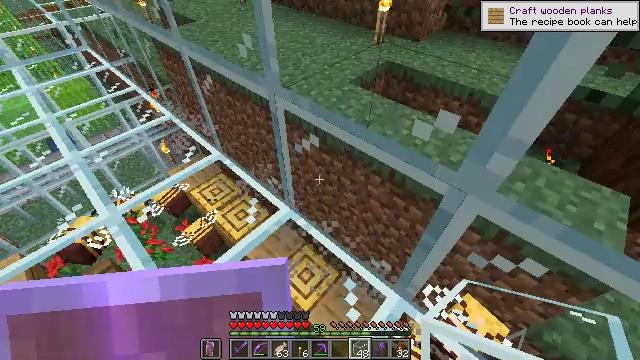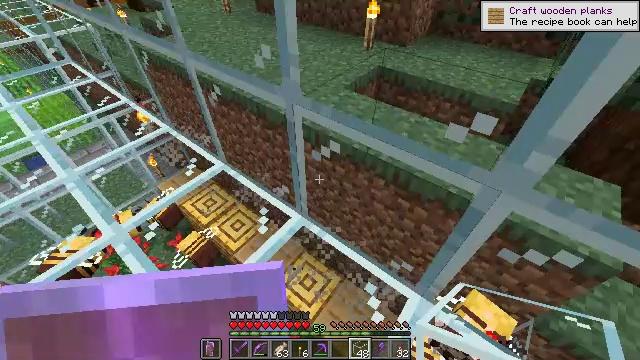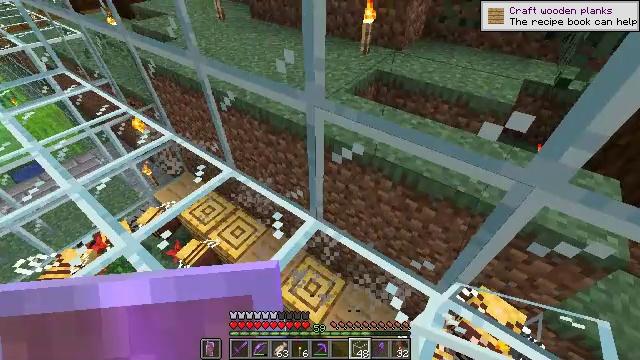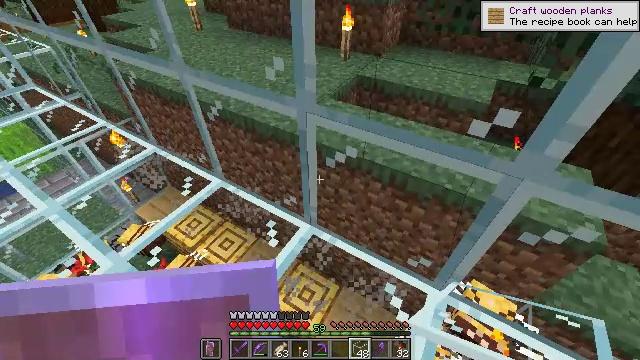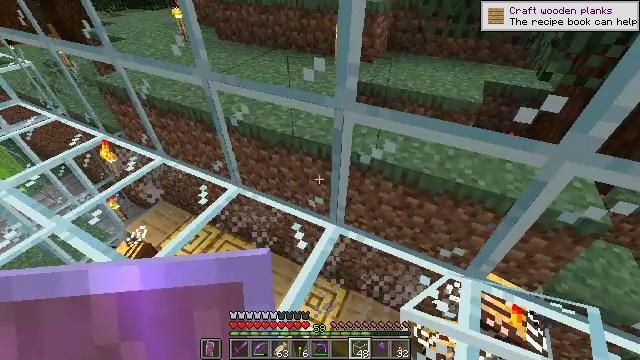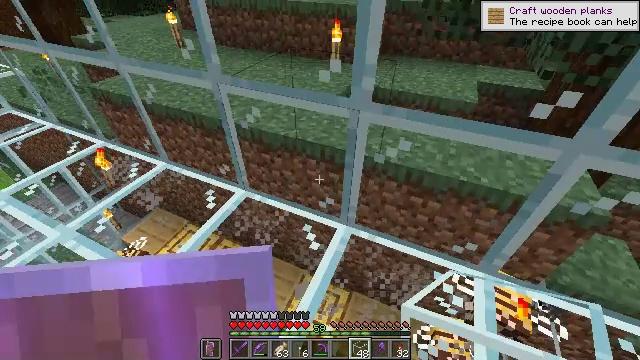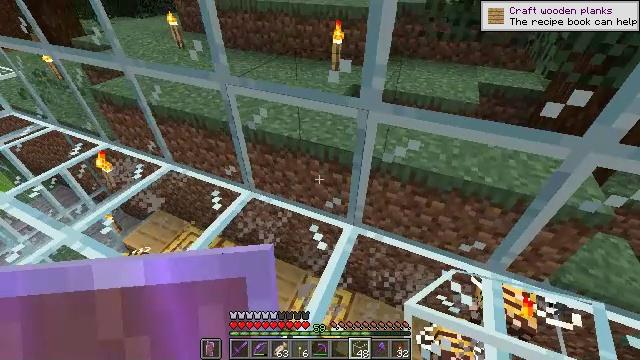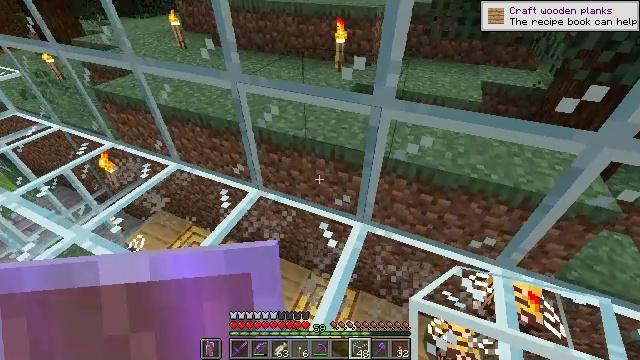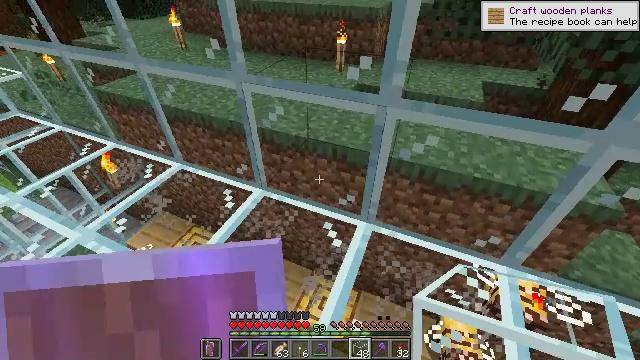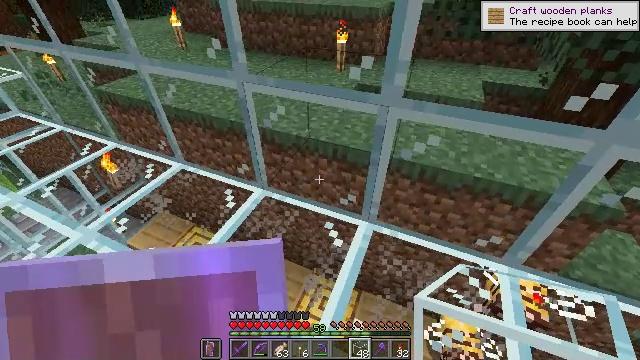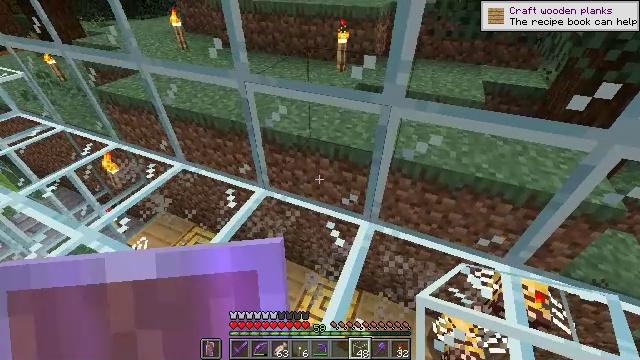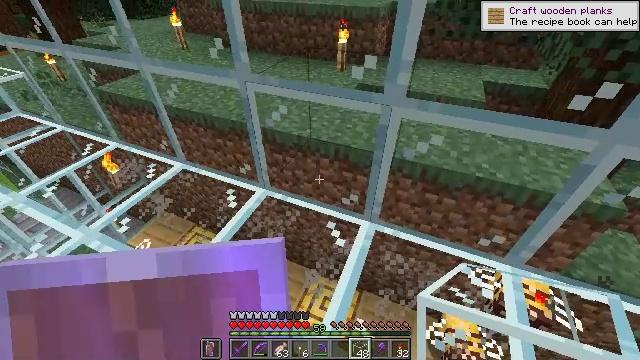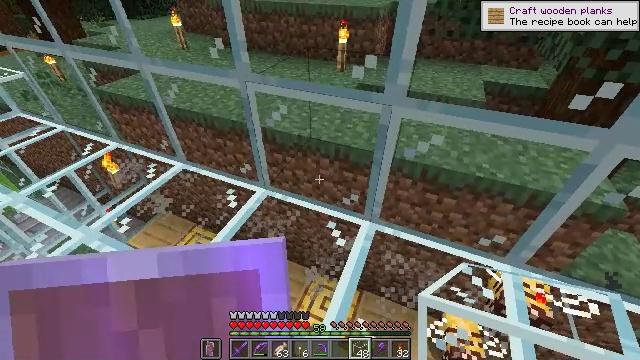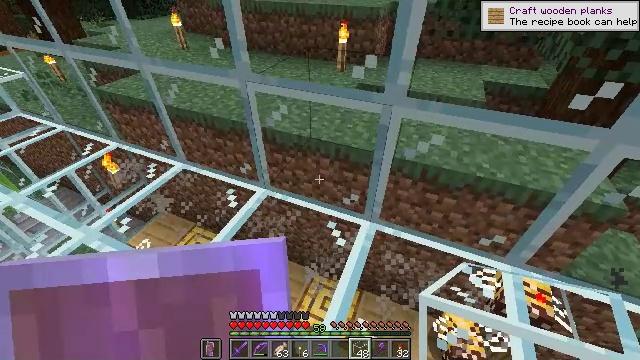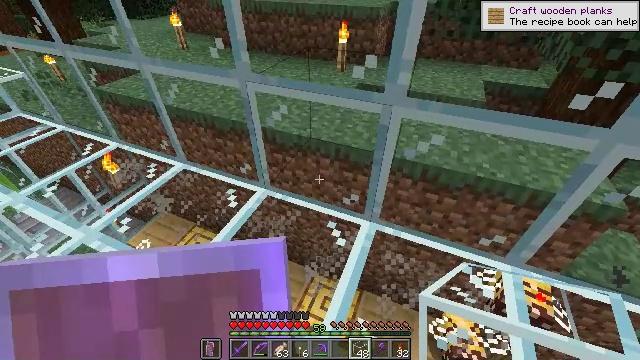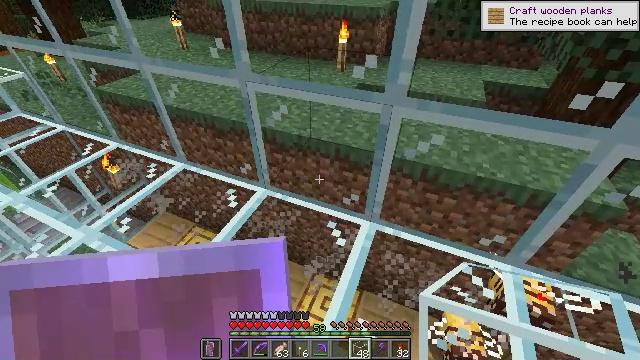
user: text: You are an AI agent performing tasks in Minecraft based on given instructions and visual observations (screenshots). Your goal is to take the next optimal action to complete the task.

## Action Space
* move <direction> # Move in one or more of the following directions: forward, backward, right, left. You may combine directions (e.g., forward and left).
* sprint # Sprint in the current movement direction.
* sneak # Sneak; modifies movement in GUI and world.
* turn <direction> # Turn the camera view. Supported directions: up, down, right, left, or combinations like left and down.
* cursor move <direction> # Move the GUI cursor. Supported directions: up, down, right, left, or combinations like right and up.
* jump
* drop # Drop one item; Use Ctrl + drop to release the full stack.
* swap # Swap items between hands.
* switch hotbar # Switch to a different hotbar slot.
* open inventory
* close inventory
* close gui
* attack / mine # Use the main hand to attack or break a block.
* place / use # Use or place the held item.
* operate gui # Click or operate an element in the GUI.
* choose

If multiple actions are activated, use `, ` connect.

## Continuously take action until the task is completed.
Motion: motion action
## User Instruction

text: Destroy the glass.
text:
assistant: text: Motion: move left, turn right and up
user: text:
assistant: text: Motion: move left, turn right
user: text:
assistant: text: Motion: move left, turn right and up
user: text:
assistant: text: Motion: move left, turn right and up
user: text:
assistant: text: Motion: turn right
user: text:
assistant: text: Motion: no_op
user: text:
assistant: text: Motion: no_op
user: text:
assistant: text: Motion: no_op
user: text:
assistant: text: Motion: no_op
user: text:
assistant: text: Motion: no_op
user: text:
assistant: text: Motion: no_op
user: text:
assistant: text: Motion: no_op
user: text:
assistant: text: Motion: no_op
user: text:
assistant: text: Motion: no_op
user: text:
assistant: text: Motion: no_op
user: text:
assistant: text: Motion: no_op
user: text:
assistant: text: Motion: no_op
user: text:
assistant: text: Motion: no_op
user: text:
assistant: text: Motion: no_op
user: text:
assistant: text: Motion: no_op
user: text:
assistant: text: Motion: no_op
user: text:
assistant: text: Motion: no_op
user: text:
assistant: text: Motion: no_op
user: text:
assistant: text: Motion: no_op
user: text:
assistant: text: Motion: no_op
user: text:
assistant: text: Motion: no_op
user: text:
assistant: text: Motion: no_op
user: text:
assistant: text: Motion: no_op
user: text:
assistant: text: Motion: no_op
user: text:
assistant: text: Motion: no_op